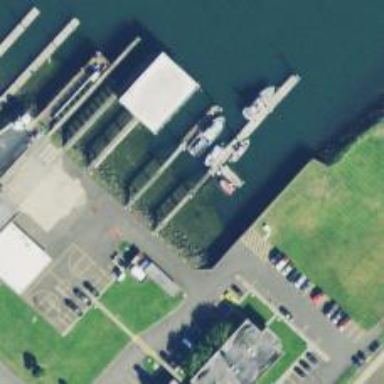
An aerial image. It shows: Pier with mooring facilities.